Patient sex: M
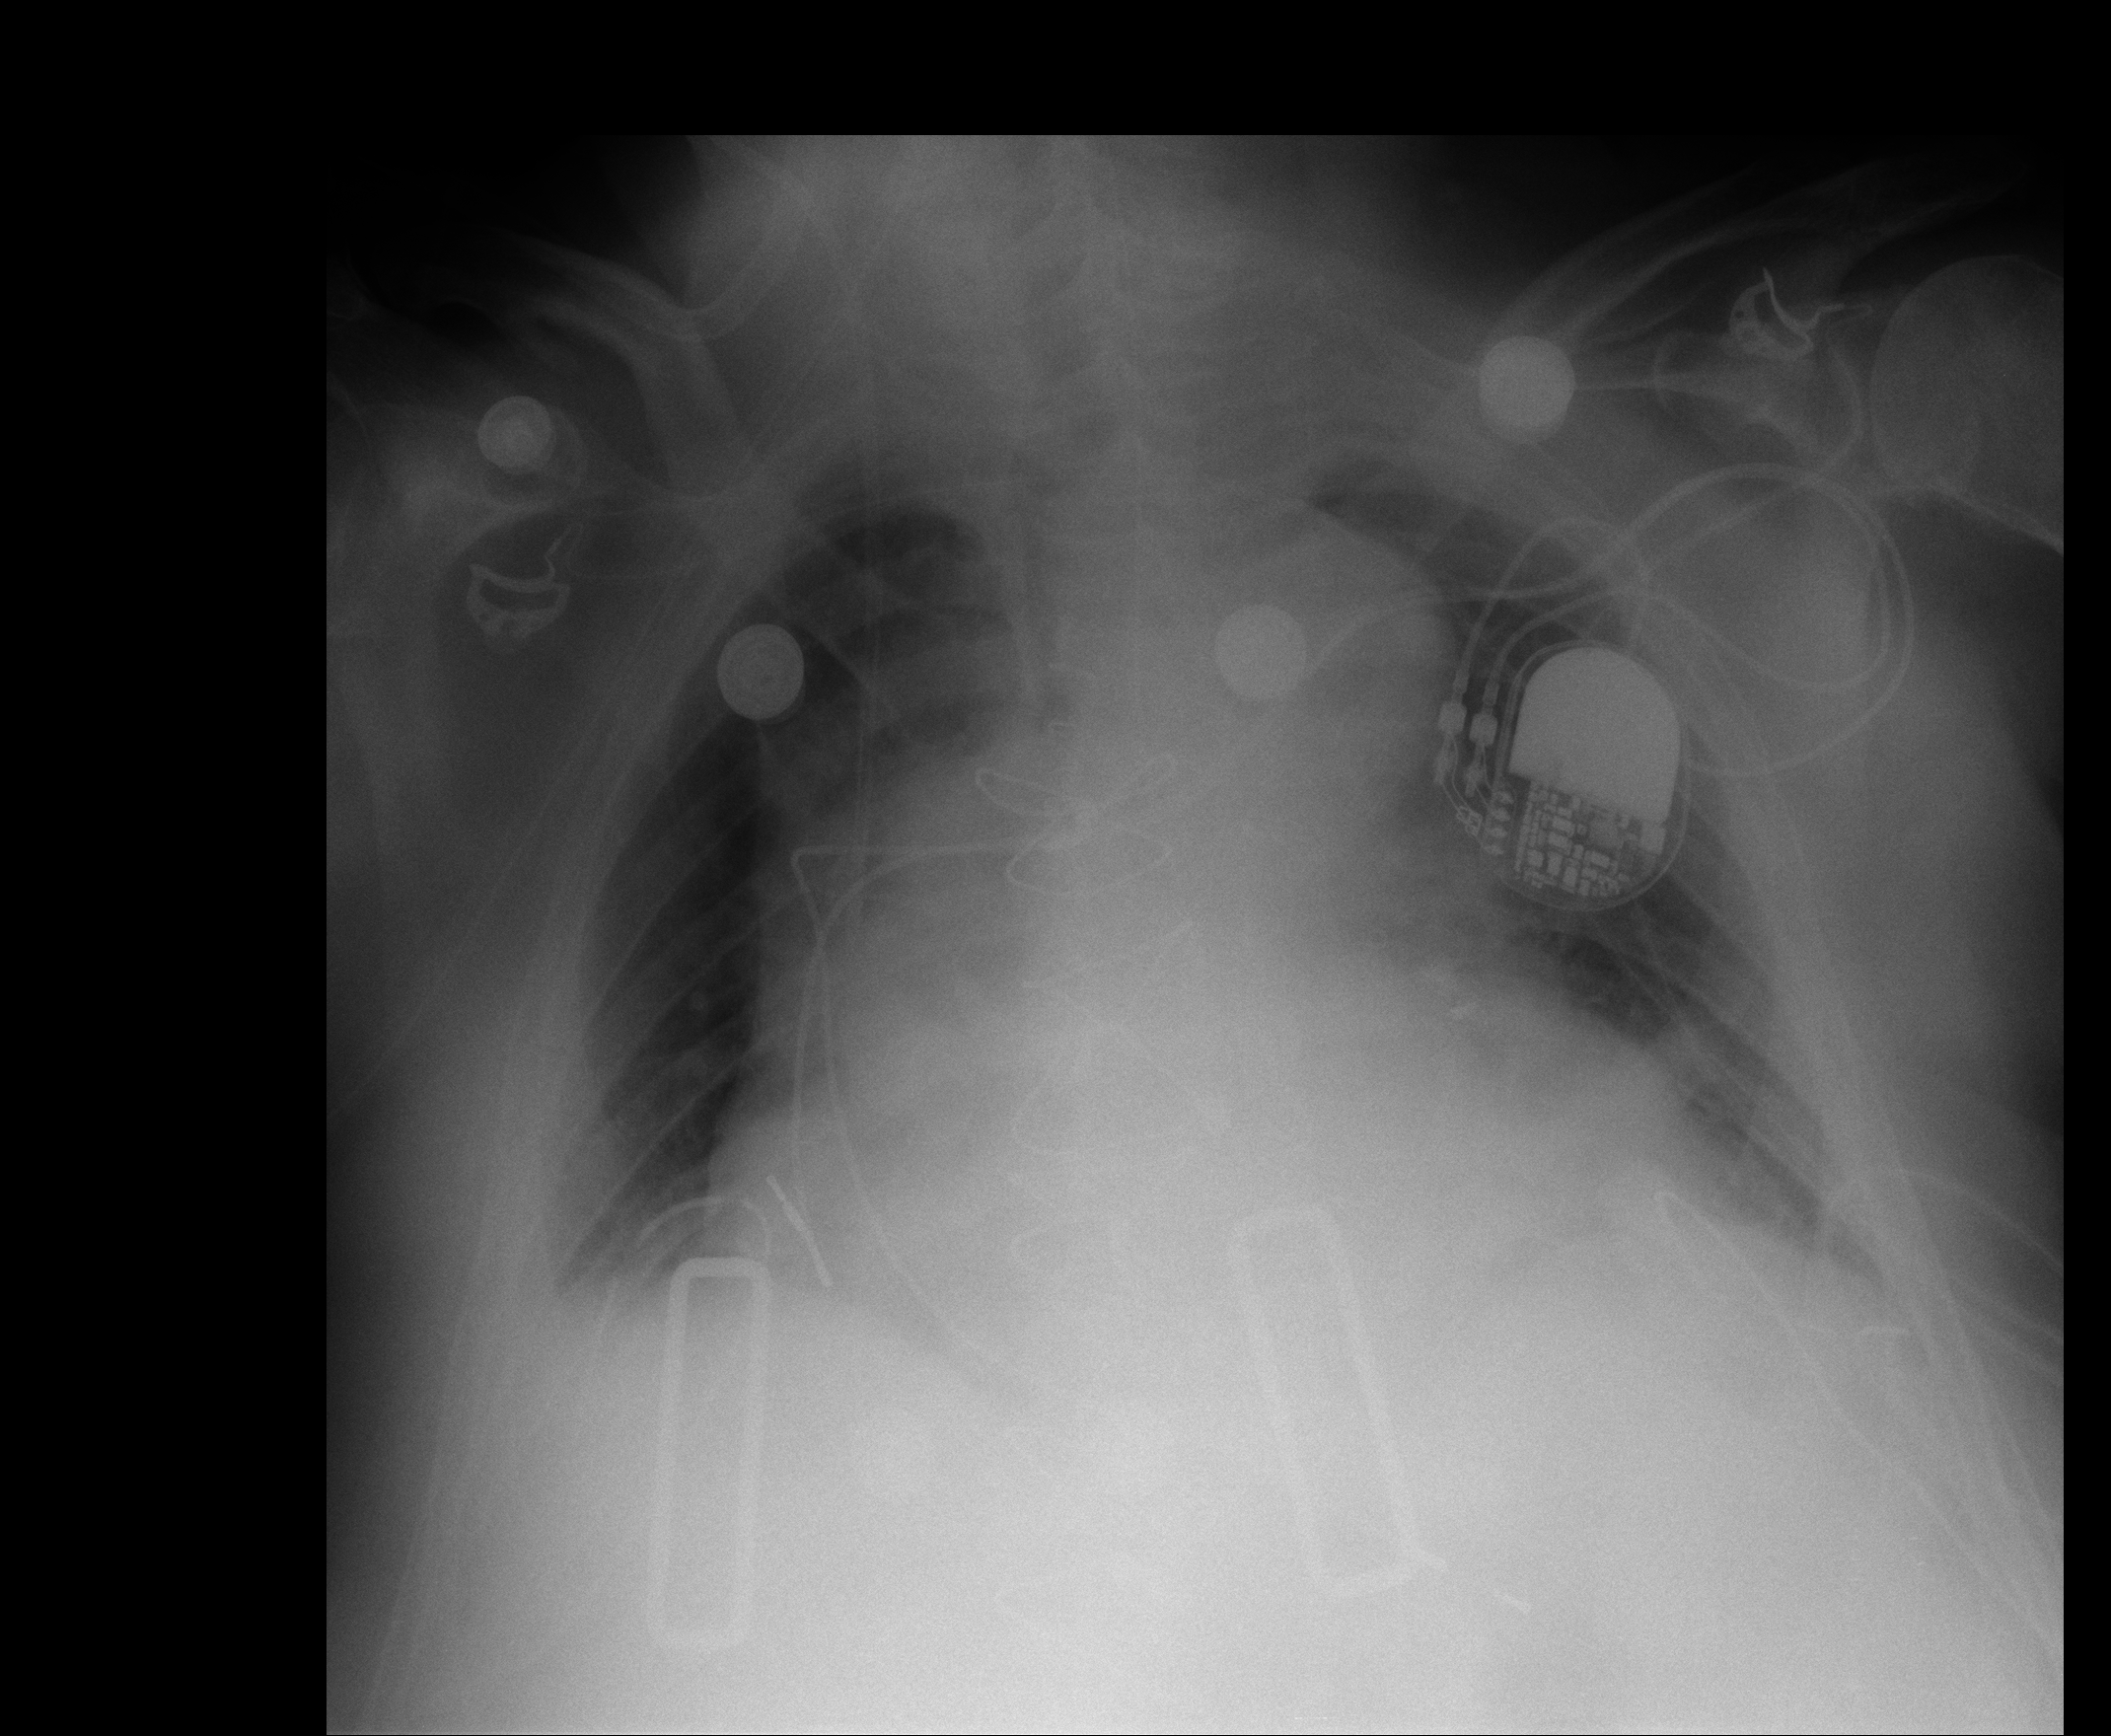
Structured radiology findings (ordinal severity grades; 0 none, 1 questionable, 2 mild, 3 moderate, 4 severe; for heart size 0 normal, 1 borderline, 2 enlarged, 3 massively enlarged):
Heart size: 3
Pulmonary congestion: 0
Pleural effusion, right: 2
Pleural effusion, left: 2
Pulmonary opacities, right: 0
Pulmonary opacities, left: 0
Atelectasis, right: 2
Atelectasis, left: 2